Aerial crown-view tile of a tropical tree (Barro Colorado Island, Panama), acquired 20250818:
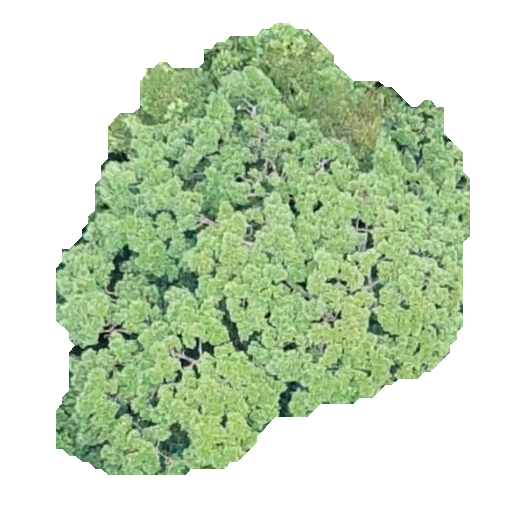
Species: Simarouba amara
GBIF accepted scientific name: Simarouba amara
Crown area: 194.574 m²